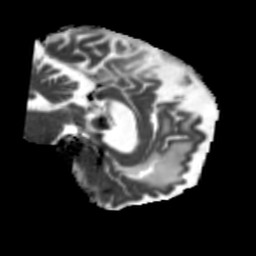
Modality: MD
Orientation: sagittal
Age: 56
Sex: male
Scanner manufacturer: siemens
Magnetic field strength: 3 T
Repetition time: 5.25 s
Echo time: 0.08 s